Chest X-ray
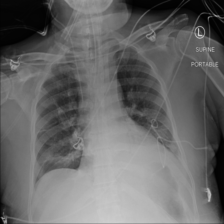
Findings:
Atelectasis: positive
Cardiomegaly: negative
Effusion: positive
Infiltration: negative
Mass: negative
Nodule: negative
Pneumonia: negative
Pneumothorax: negative
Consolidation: negative
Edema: negative
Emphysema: negative
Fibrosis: negative
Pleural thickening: negative
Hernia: negative